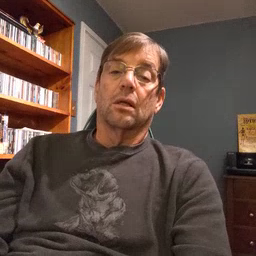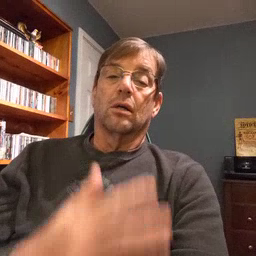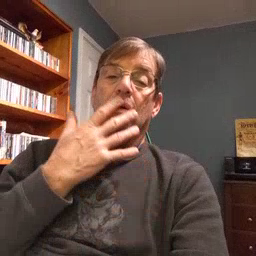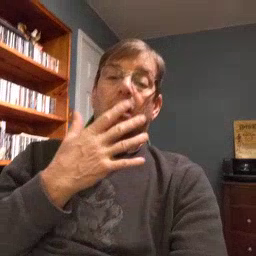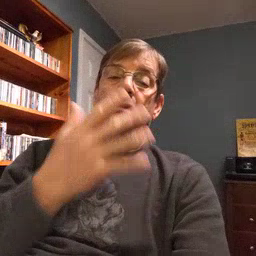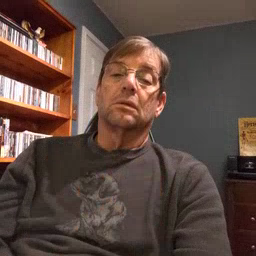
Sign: grass